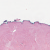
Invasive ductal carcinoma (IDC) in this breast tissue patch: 0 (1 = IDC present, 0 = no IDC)